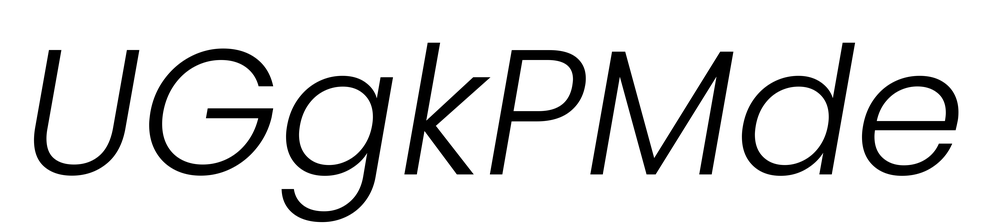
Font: Poppins-LightItalic